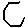
Label: hexagon